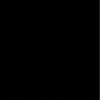
Label: dusty